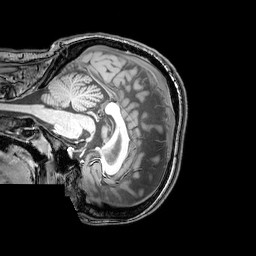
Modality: T1w
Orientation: sagittal
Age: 22
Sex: female
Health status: healthy
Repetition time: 0.081 s
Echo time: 0.037 s